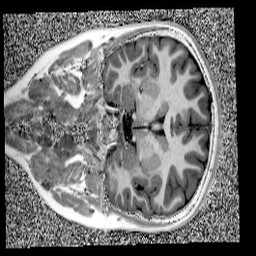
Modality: UNIT1
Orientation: coronal
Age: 10
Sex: female
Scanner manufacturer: siemens
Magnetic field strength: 3 T
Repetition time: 4 s
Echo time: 0.00303 s